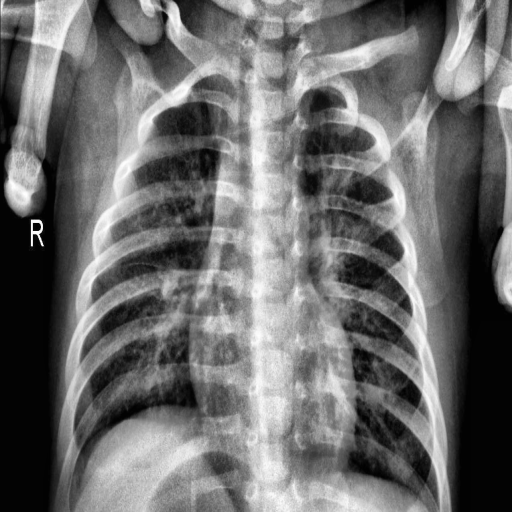
Finding: PNEUMONIA